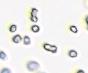
Label: Phaeocystis